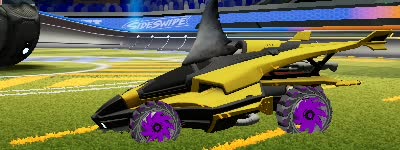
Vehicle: aftershock